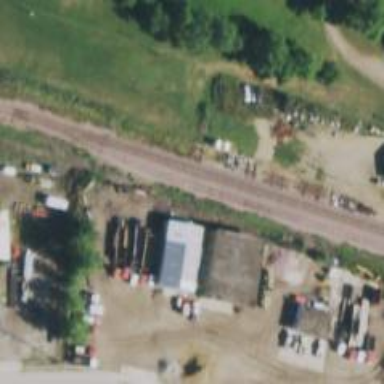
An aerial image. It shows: Railway siding for service.